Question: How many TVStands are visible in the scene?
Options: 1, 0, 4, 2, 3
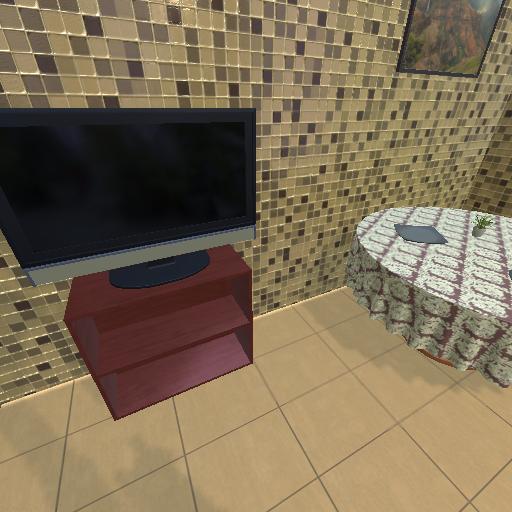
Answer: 1